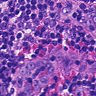
Metastatic tissue present: no